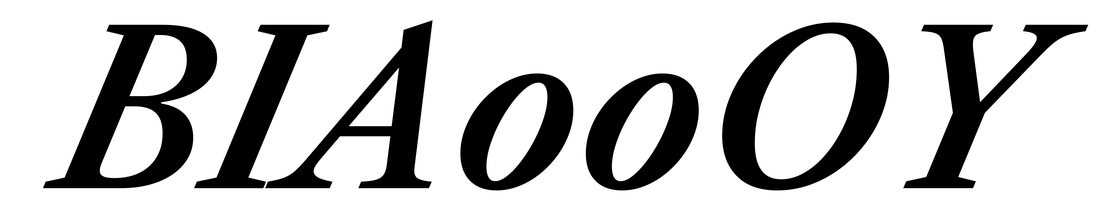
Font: LibreCaslonText-Italic_SemiBold_Italic